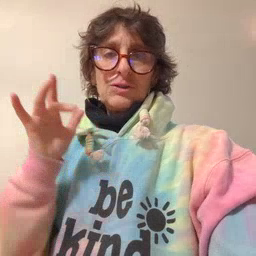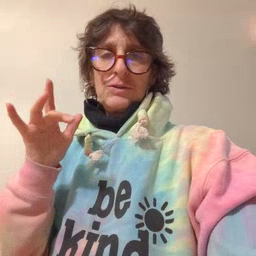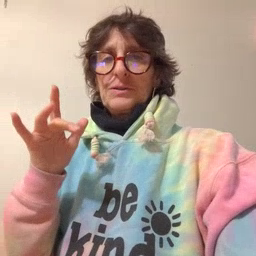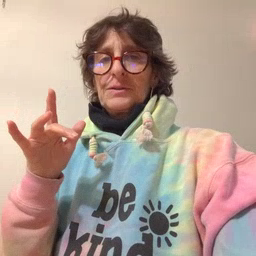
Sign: touch